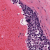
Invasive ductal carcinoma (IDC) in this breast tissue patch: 0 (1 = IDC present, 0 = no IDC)